Interaction volume radius: 5 \u00c5
Interaction volume height: 30 \u00c5
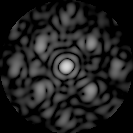
Disorder parameter: 0.5165